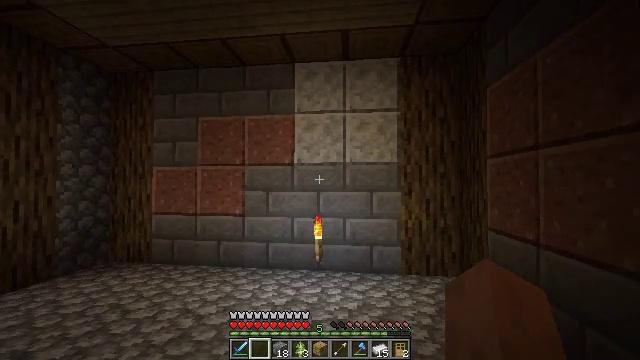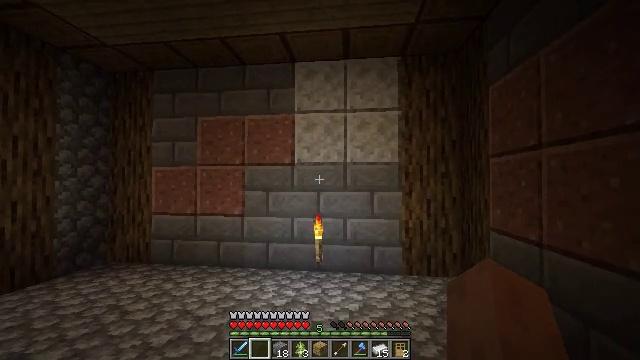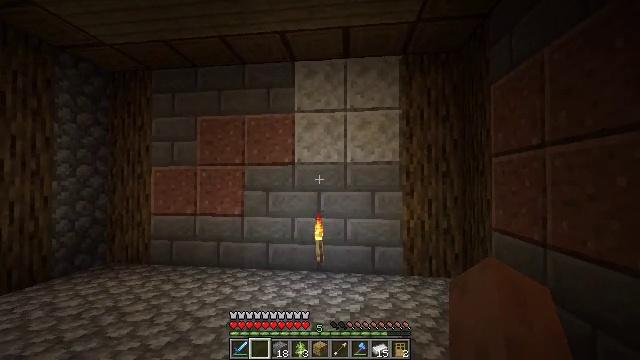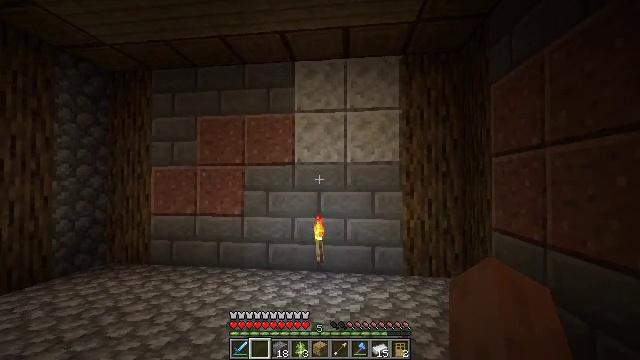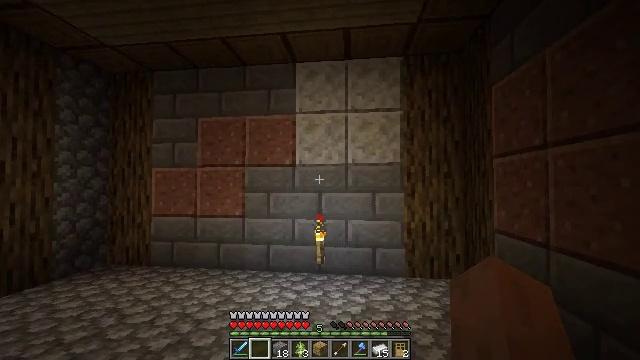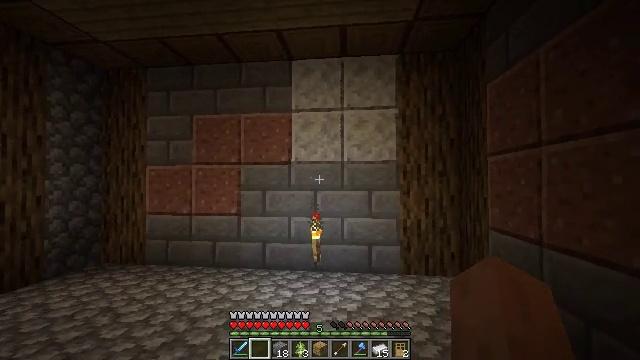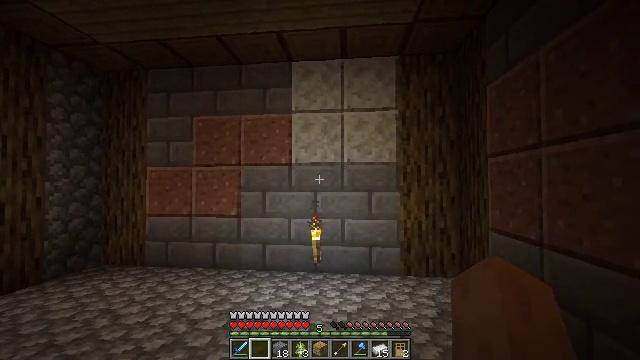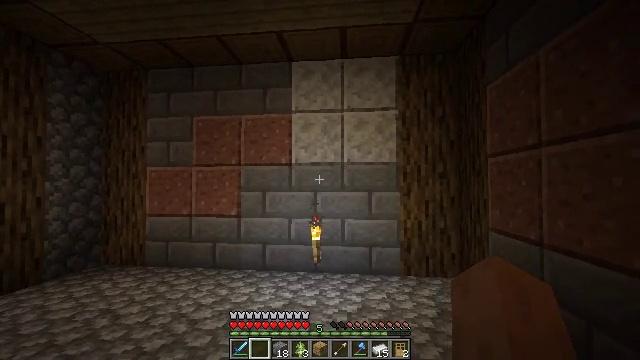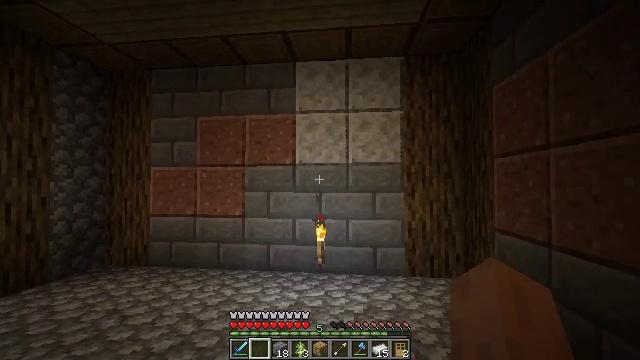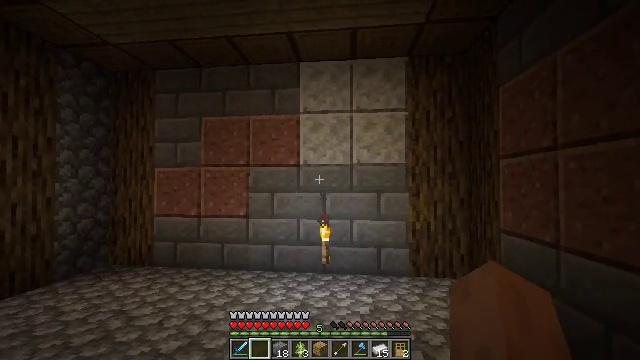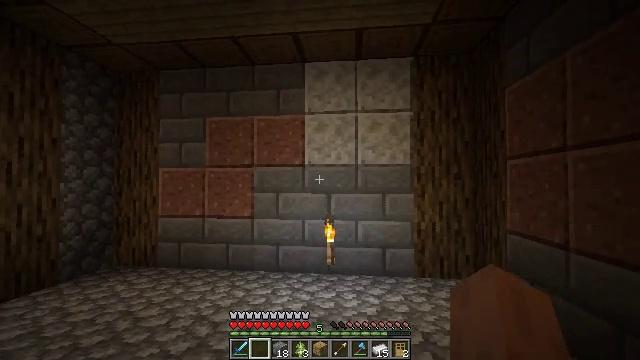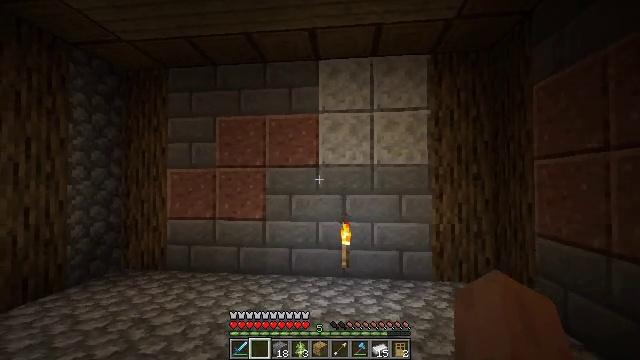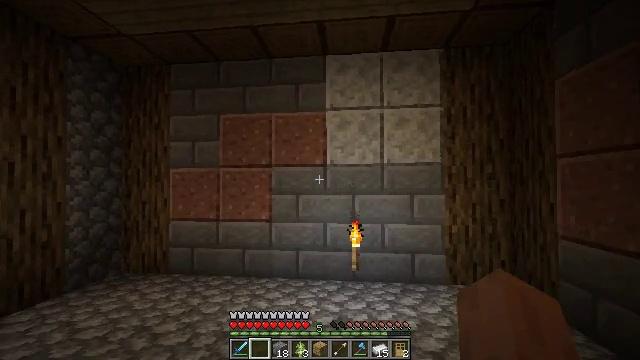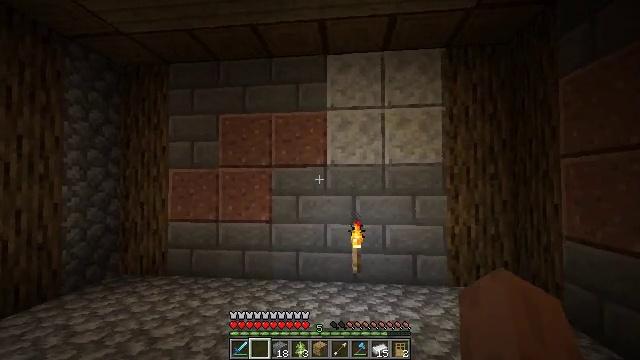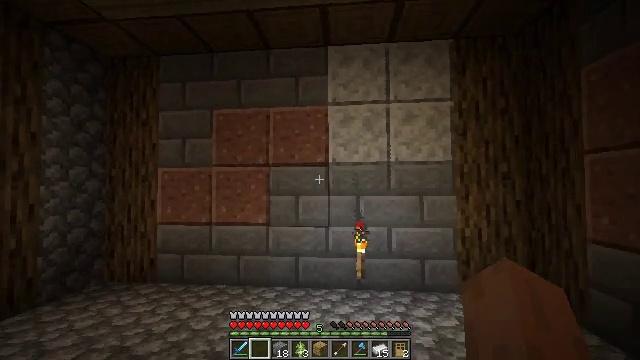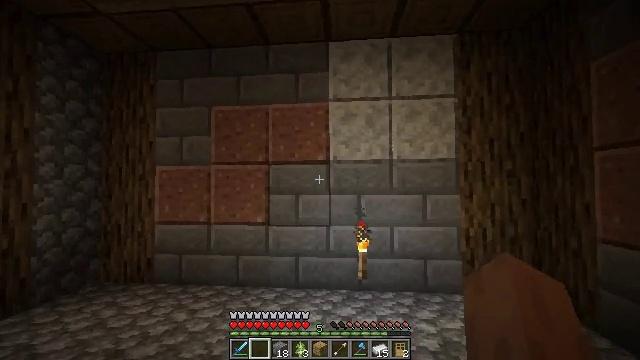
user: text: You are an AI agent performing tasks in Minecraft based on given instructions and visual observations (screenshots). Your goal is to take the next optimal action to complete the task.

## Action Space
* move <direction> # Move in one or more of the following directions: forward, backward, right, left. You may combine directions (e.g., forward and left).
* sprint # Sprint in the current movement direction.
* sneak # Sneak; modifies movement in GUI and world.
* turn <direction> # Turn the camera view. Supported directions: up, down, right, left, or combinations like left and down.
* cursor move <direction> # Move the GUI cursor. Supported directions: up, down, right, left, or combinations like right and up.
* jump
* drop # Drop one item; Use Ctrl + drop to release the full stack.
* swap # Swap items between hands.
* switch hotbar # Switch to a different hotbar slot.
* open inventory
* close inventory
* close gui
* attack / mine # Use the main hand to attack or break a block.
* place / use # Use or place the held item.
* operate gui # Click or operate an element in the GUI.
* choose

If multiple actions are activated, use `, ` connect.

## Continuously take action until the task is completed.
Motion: motion action
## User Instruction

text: Mine polished diorite for building materials.
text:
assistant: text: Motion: no_op
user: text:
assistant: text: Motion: no_op
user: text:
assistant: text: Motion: no_op
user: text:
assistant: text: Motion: no_op
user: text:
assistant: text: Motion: no_op
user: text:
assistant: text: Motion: no_op
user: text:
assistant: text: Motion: no_op
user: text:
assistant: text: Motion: move left
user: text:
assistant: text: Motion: move left
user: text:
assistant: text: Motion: move forward and move left
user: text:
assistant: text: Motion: move forward and move left
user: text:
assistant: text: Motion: move forward
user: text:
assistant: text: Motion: move forward
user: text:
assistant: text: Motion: move forward
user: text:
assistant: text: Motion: move forward
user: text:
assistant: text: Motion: move forward
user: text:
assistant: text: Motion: no_op
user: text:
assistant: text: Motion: no_op
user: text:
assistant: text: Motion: no_op
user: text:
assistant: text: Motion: no_op
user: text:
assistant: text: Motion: no_op
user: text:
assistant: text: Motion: move left
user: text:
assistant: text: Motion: move left
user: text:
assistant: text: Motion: no_op
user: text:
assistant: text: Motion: no_op
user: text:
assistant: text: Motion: no_op
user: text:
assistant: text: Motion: no_op
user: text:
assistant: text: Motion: no_op
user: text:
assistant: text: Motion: turn right and up
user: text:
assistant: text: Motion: no_op